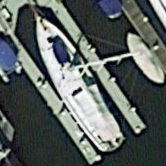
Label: civil